Question: Is it possible to bind the Tile's display name to a string in the AppResources.resx file? I'd like to be able to localize the tile title based on the phone's language.
This is the interface to change the Tile title in Visual Studio 2012:

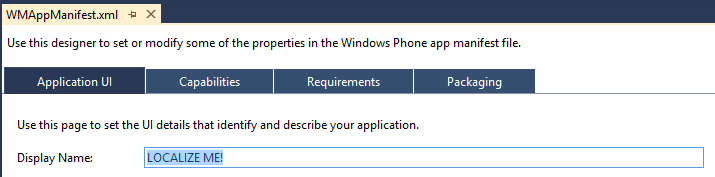
Answer: Here is a MSDN topic about localizing tile:
<URL>